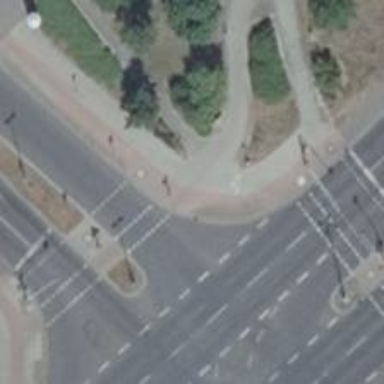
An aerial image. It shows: Road crossing with traffic signals and island.